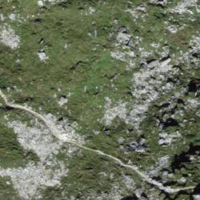
EUNIS habitat code: 31
Species observed at this site:
Silene acaulis